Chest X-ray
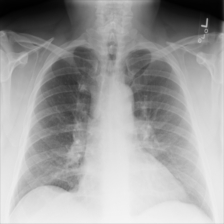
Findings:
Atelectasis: negative
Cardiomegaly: negative
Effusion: negative
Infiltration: negative
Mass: negative
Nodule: negative
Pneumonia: negative
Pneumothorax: negative
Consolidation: negative
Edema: negative
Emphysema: negative
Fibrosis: negative
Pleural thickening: negative
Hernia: negative